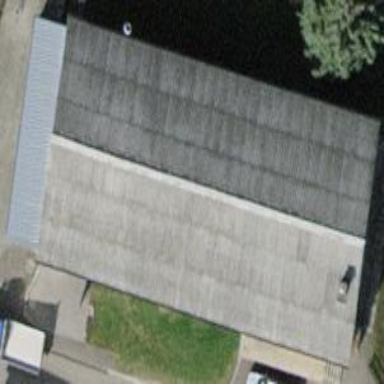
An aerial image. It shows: Industrial building.